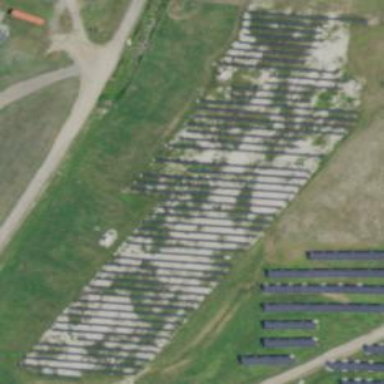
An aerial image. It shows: Solar power plant with photovoltaic technology generating electricity.